Question: Let's start with the fun part, here's the graphic of the trouble. Horizontally, everything is beautiful.

The middle button, I'd like to to be aligned with the other three. Here are the basics:
1. overall, it's a relativelayout
2. inside this relativelayout, it's a horizontal linear layout, containing the three buttons
3. the "sinking" of the middle button is 100% correlated with it being a dual line of text, if I change it to a single line, it aligns properly
4. the specified height of the buttons has nothing to do with the sinking, even at more than double their current size (from current 70 to 170) the exact same behavior (and size of behavior) is displayed
5. The "custom_button" background has no effect, if I change them all to no background, stock looking buttons, the same positioning occurs
And here's the XML (of just the linearlayout within the relativelayout):
'''
<LinearLayout
android:id="@+id/wideButtons"
android:layout_below="@+id/buttonClockFinish"
android:layout_width="fill_parent"
android:layout_height="wrap_content"
android:layout_marginTop="10dp"
android:layout_marginLeft="30dp"
android:layout_marginRight="30dp"
android:orientation="horizontal">
<Button
android:id="@+id/buttonLog"
android:layout_weight="1"
android:layout_height="70dp"
android:padding="0dp"
android:layout_marginRight="3dp"
android:layout_width="fill_parent"
android:background="@drawable/custom_button"
android:text="View Log" />
<Button
android:id="@+id/buttonLocation"
android:layout_weight="1"
android:layout_height="70dp"
android:padding="0dp"
android:layout_marginLeft="3dp"
android:layout_marginRight="3dp"
android:layout_width="fill_parent"
android:background="@drawable/custom_button"
android:text="Location
D1-RS" />
<Button
android:id="@+id/buttonHelp"
android:layout_weight="1"
android:layout_height="70dp"
android:padding="0dp"
android:layout_marginLeft="3dp"
android:layout_width="fill_parent"
android:background="@drawable/custom_button"
android:text="Help" />
</LinearLayout>
'''
So why on earth is it not aligning?
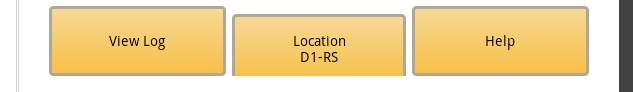
Answer: I was just about to post this question, and did one final experiment. I added a THIRD line of text to the button. This pushed it down even further. But what I realized it had in common was that the text of the top line of the middle button remained perfectly aligned with the text of the two buttons to either side of it.
So it wasn't that it was having trouble with an interior margin, unable to squish the text against the top border. All along I had thought that there was some mystery :padding that I was not nulling out, but with three lines of button text it was quite happy to have just about 1dp or so of padding.
The was to add
'''
android:layout_gravity="center_vertical"
'''
to that button. I added it to the rest of them too, just for consistency.
Lesson: When you think things aren't aligning, perhaps they actually are, but maybe you're looking at the wrong thing.